Question: I'm making a project with python and opencv to measure distance between two points and then transfer those values to another PC in real time.
I need to export real time data that I get from the code in a text file, but currently I can't make it, I can create the file but this is empty.
I need that the data shows in a column like this picture.

The code is this:
'''
import cv2
import numpy as np
#Captura de video a traves de la webcam
cap=cv2.VideoCapture(0)
D = []
max_samples = 10000
while(1):
with open('new.txt', 'w') as outfile:
d=0.1
centers=[]
_, img = cap.read()
hsv=cv2.cvtColor(img,cv2.COLOR_BGR2HSV) #Se obtiene un histograma basada en las saturaciones de colores.
blue_lower=np.array([95,150,100],np.uint8)
blue_upper=np.array([150,255,255],np.uint8)
blue=cv2.inRange(hsv,blue_lower,blue_upper) #Se crea una mascara utilizando intervalos de color azul.
kernel = np.ones((5 ,5), "uint8") #Crea una matriz de 5x5 la cual recorrera el video,
blue = cv2.morphologyEx(blue,cv2.MORPH_OPEN,kernel)
blue = cv2.morphologyEx(blue,cv2.MORPH_CLOSE,kernel)
blue=cv2.erode(blue,kernel, iterations=1) #Se erosiona utilizando el kernel sobre la mascara.
res1=cv2.bitwise_and(img, img, mask = blue) #La nueva imagen reemplazara a blue.
(_,contours,hierarchy)=cv2.findContours(blue,cv2.RETR_TREE,cv2.CHAIN_APPROX_SIMPLE) #Encuentra los contornos de los objetos que se ven en el filtro
for pic, contour in enumerate(contours):
area = cv2.contourArea(contour) #funcion de opencv que obtiene los contornos
mayor_contorno = max(contours, key = cv2.contourArea)
if(area>1000):
x,y,w,h = cv2.boundingRect(contour) #Encuentra coordenadas de los contornos.
img = cv2.rectangle(img,(x,y),(x+w,y+h),(255,0,0),2)
cv2.putText(img,"Marcador",(x,y),cv2.FONT_HERSHEY_SIMPLEX, 0.7, (255,0,0))
M = cv2.moments(contour) #Se obtiene el centro de masa de los marcadores enconrados.
cx = int(M['m10'] /M['m00'])
cy = int(M['m01'] /M['m00'])
centers.append([cx,cy])
cv2.circle(img, (cx, cy), 7, (255, 255, 255), -1)
if len(centers)==2:
D = (np.linalg.norm(cx-cy))/10 #Se aplica distancia euclidiana para encontrar la distancia entre los centros de masa.
print(D)
outfile.write(" %d
")
cv2.imshow("Color Tracking",img)
if cv2.waitKey(10) & 0xFF == ord('q'):
outfile.close()
print('The data is now the the new.txt file')
cap.release()
cv2.destroyAllWindows()
break
'''
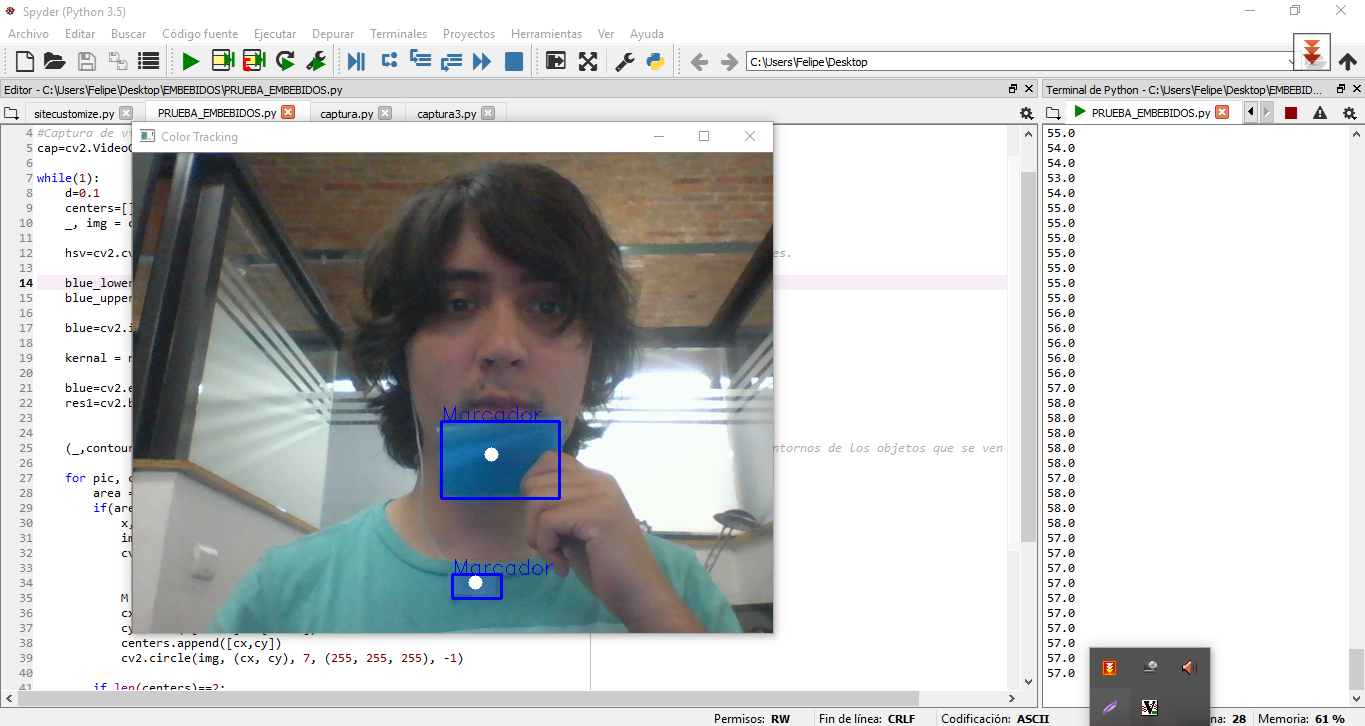
Answer: The problem is caused by the use of 'with' in an inadequate way, when you create a variable with it it is destroyed when leaving that context, in your case you create outfile, and at the end of that iteration you are eliminating (internally it is closing) , and in the other iteration you are creating another outfile and you are deleting them.
In your case, I recommend opening the file before the loop:
'''
outfile = open('new.txt', 'w')
while True:
d=0.1
centers=[]
_, img = cap.read()
[...]
'''